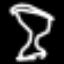
Label: hourglass